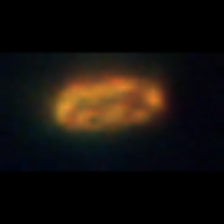
Taxon: Thalassiosira
Group: Diatoms